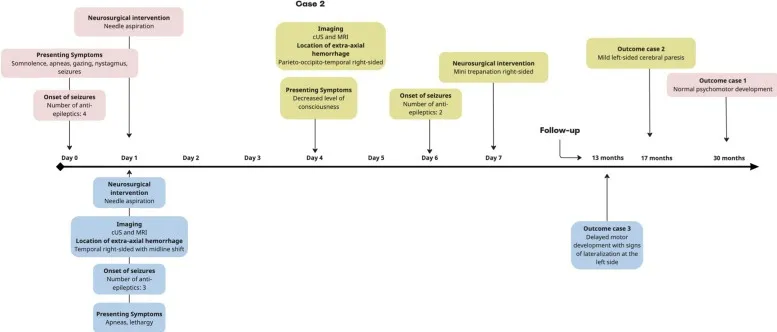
Timeline of the neurological course of cases 1-3. In all cases, the seizures ceased after neurosurgical intervention. cUS, cerebral ultrasound; MRI, magnetic resonance imaging.
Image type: chart (chart)